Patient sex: M
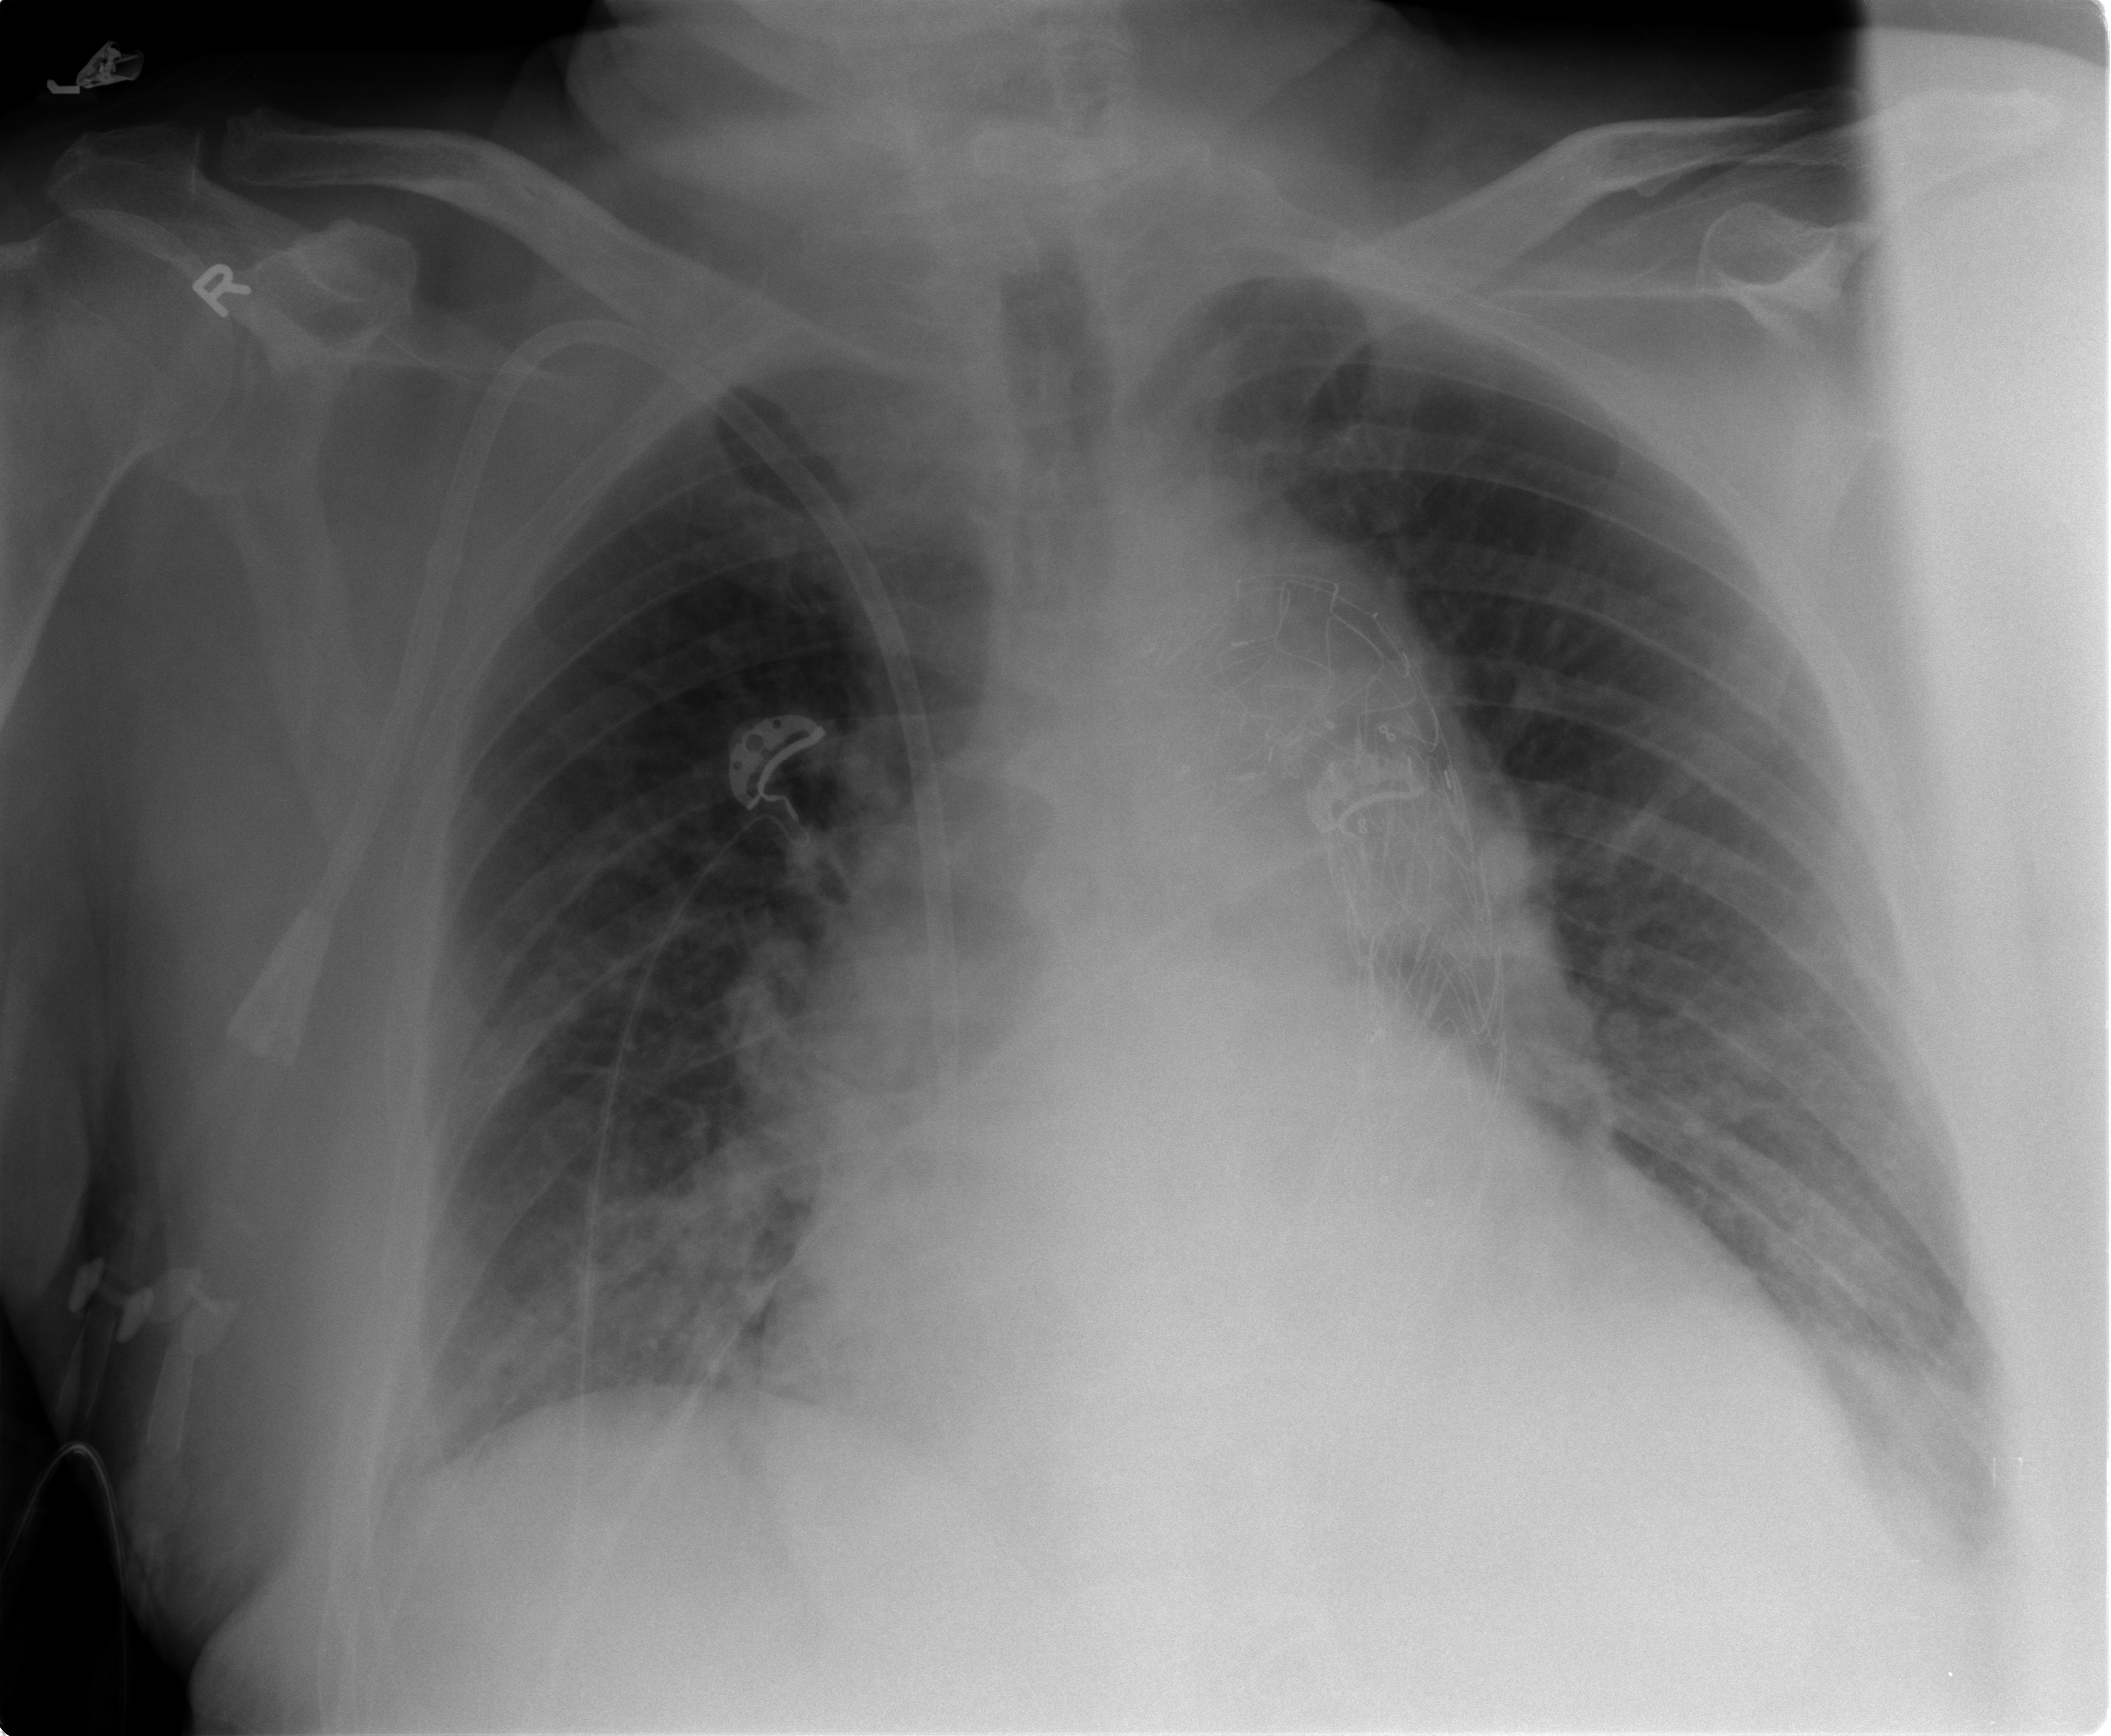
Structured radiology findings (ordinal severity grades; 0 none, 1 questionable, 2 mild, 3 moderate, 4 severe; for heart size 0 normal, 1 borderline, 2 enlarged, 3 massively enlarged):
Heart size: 2
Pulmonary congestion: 2
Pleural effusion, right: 2
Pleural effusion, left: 3
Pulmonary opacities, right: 0
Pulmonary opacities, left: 2
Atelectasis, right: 1
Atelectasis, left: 3